Here is the continuous-wavelet rendering of a rotor kit's vibration signal. Determine the machine's mechanical condition. Answer with exactly one of: normal, misalignment, unbalance, looseness.
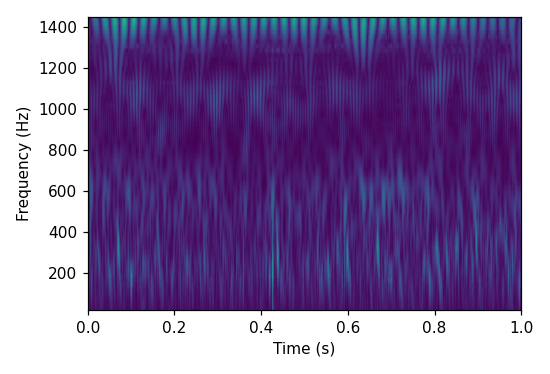
Answer: unbalance